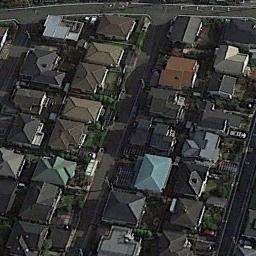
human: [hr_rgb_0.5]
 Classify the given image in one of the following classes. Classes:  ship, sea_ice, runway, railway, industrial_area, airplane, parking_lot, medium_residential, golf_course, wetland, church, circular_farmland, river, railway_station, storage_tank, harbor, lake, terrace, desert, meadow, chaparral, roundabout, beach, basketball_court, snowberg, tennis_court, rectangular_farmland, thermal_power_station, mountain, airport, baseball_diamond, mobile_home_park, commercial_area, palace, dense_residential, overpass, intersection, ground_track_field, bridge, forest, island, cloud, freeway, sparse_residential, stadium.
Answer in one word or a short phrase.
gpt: dense_residential